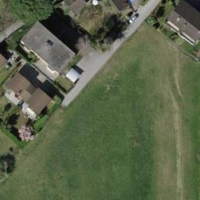
EUNIS habitat code: 25
Species observed at this site:
Teucrium scorodonia